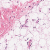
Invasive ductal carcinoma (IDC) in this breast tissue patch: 0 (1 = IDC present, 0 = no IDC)